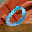
Label: 0